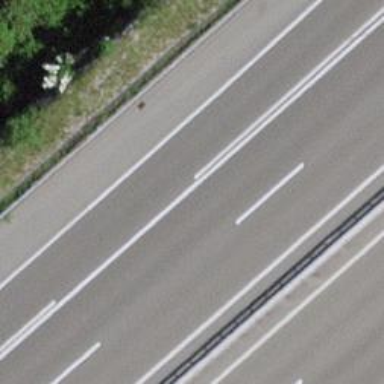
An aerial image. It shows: Road with "give way" sign.